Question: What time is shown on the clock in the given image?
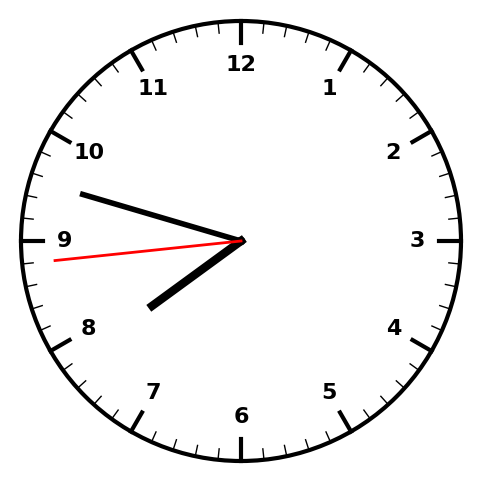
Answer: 07:47:44